九年级 · 度量几何学
如图, 在 $\triangle A B C$ 中, $A B=A C, \angle B A C=120^{\circ}$, 点 $D$ 在 $B C$ 边上 (不与 $B, C$ 重合), 点 $O$ 为 $\triangle A D C$的内心，则 $\angle A O C$ 不可能是 $(\quad)$

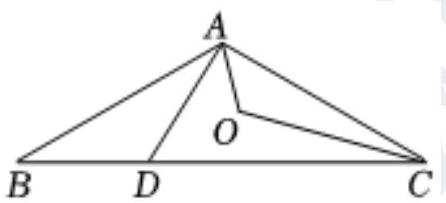
A. $150^{\circ}$
B. $120^{\circ}$
C. $110^{\circ}$
D. $100^{\circ}$
答案: D
解析: 解：在 $\triangle A B C$ 中,

$\because A B=A C, \angle B A C=120^{\circ}$,

$\therefore \angle B=\angle A C B=30^{\circ}$,

$\because O$ 为 $\triangle A D C$ 的内心,

$\therefore \angle O A C=\frac{1}{2} \angle D A C, \angle O C A=\frac{1}{2} \angle A C B=15^{\circ}$,

$\therefore \angle A O C=180^{\circ}-\angle O A C-\angle O C A=165^{\circ}-\frac{1}{2} \angle D A C$,

$\because$ 点 $D$ 在线段 $B C$ 上 $($ 不与 $B 、 C$ 重合 $)$,

$\therefore 0^{\circ}<\angle D A C<120^{\circ}$,

$\therefore 0^{\circ}<\frac{1}{2} \angle D A C<60^{\circ}$,

$\therefore 105^{\circ}<\angle A O C<165^{\circ}$,

$\therefore \angle A O C$ 不可能是 $100^{\circ}$.

故选: $D$.

根据三角形的内角和可得 $\angle B A C=100^{\circ}$, 由 $O$ 为 $\triangle A D C$ 的内心, 可得 $\angle O A C=\frac{1}{2} \angle D A C, \angle O C A=$ $\frac{1}{2} \angle A C B=15^{\circ}$, 所以 $\angle A O C=165^{\circ}-\frac{1}{2} \angle D A C$, 由点 $D$ 在线段 $B C$ 上(不与 $B 、 C$ 重合), 可得 $0^{\circ}<$ $\angle D A C<120^{\circ}$, 进而可得 $105^{\circ}<\angle A O C<165^{\circ}$.

本题考查了三角形的内切圆与内心, 等腰三角形的性质, 圆周角定理, 解决本题的关键是掌握三

角形的内切圆与内心，